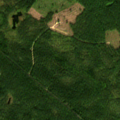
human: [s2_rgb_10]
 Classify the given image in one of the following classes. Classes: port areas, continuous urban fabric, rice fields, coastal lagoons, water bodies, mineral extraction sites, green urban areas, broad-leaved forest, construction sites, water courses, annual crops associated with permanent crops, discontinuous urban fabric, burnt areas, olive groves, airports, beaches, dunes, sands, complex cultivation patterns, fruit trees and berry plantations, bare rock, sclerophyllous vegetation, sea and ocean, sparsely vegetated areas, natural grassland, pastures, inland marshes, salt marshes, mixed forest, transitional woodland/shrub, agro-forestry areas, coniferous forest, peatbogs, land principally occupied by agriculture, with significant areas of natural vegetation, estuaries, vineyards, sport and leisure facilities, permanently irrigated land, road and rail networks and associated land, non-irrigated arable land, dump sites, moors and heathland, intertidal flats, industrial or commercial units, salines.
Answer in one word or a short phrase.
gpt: coniferous forest, transitional woodland/shrub